Question: I have a little but headbrick problem which consists on assigning arabic numbers into string.
What I try to write into my program is like below :
'''
Dim TestDebt As Double = 4456.438
Dim TestString As String = FormatCurrency(TestDebt)
If TestString <> "r.s.4,456.44" Then
Check_System_params = False
Exit Function
End If
'''
But into my Visual Studio IDE, It is Written like :

Which setting should I change to be able to write the desired string (without the '?' caracters)
Thank you
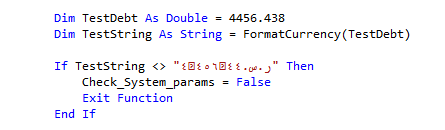
Answer: As it is an issue of Editor I did as follow ( I convert Strings to Windows 1256 and don't make attention at what is written in the IDE) :
'''
Public Shared Function Utf8_TO_1256(ByVal read As String) As String
Dim rawBytes As Byte() = System.Text.Encoding.Default.GetBytes(read)
Dim converted As New String(System.Text.Encoding.GetEncoding(1256).GetChars(rawBytes))
Return converted.ToString
End Function
'''